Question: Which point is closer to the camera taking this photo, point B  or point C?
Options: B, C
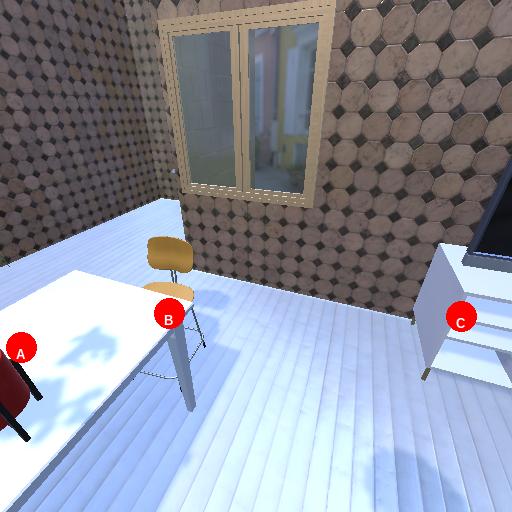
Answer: B